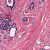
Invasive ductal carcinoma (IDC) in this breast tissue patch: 0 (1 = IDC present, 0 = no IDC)